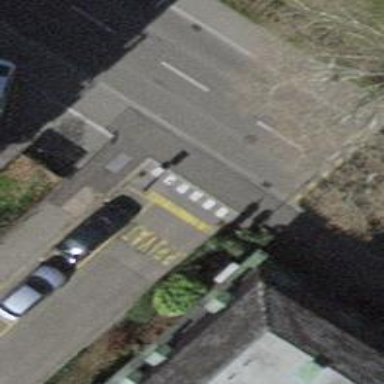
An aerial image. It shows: Unmarked crossing with traffic calming table.